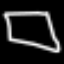
Label: square